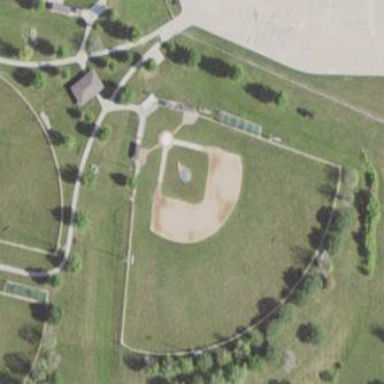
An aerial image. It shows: Baseball pitch for leisure land.